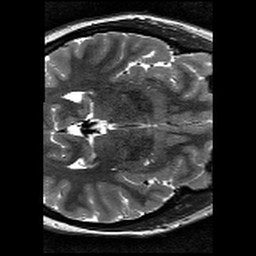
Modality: T2w
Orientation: axial